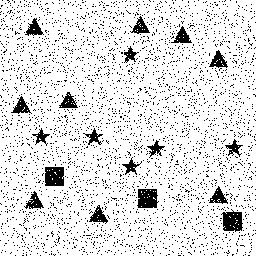
Squares: 3
Triangles: 9
Stars: 6
Total shapes: 18